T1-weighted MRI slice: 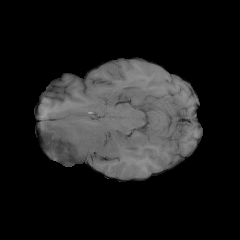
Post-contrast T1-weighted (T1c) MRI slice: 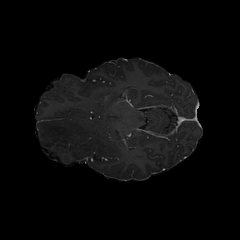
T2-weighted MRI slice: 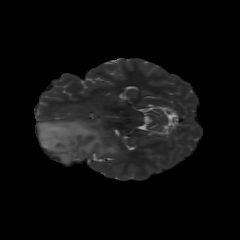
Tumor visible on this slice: yes